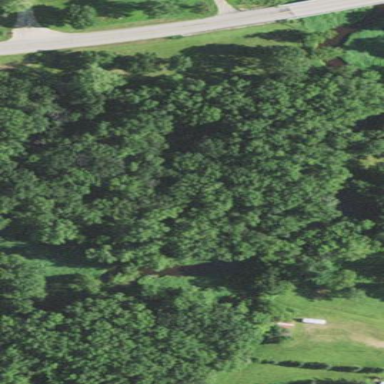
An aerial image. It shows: Nature reserve within woodland area.